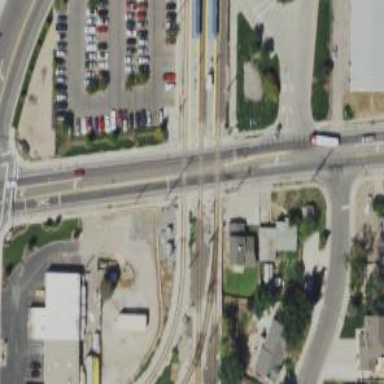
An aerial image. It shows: Railway crossing.